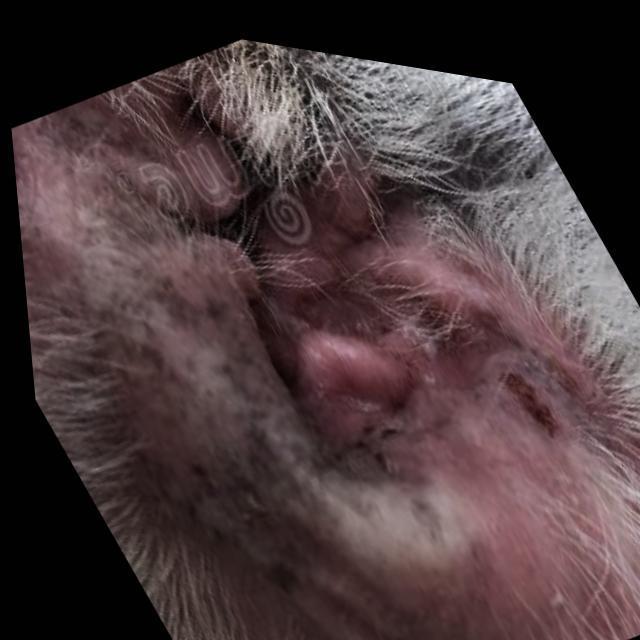
Canine fungal skin infection — characterized by alopecia, scaling, crusting, and circular lesions. Common agents include Malassezia and Candida species.